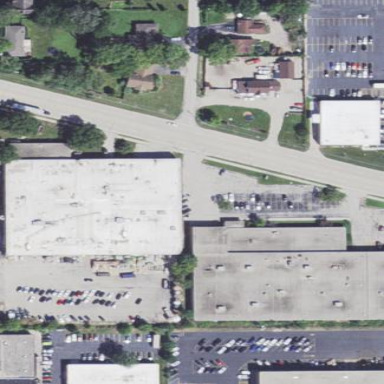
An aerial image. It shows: Industrial building.